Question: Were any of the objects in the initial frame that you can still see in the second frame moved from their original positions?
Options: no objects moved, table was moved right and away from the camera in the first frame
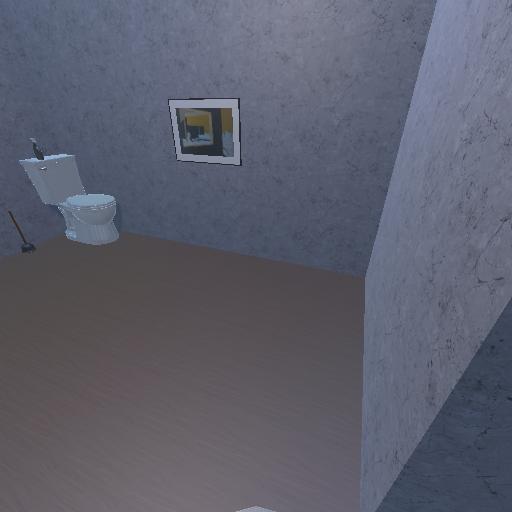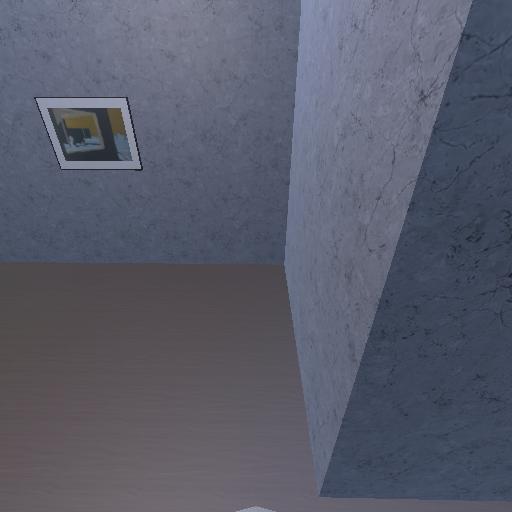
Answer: no objects moved